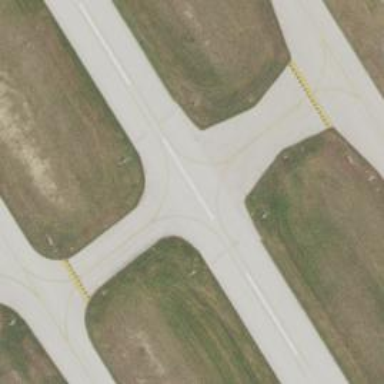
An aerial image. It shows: Image of taxiway at airport.